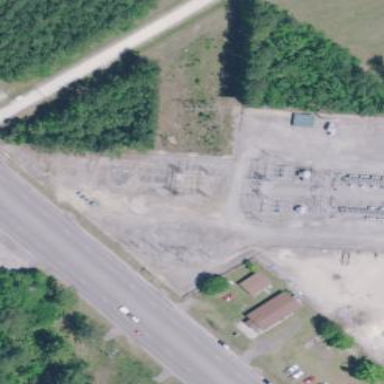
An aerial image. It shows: Distribution substation surrounded by fence.